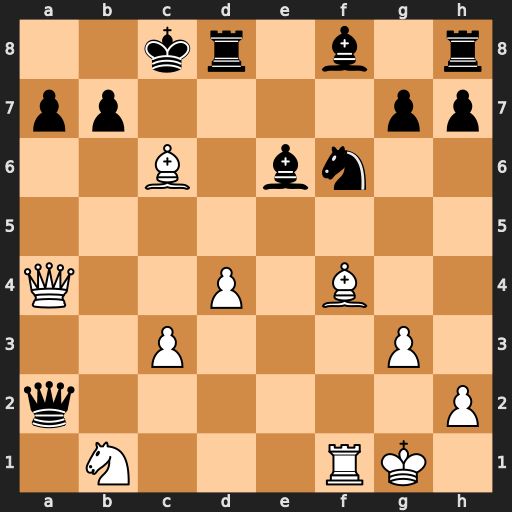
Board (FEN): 2kr1b1r/pp4pp/2B1bn2/8/Q2P1B2/2P3P1/q6P/1N3RK1
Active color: w
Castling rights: -
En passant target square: -
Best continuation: Bxb7+ Kxb7 Qb5+ Kc8 Qc6#